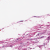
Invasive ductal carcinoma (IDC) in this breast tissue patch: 0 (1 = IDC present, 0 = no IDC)